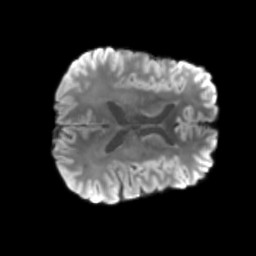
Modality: T2w
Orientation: axial
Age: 56
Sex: male
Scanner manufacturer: siemens
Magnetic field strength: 3 T
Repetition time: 3.23 s
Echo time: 0.0892 s